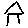
Label: house